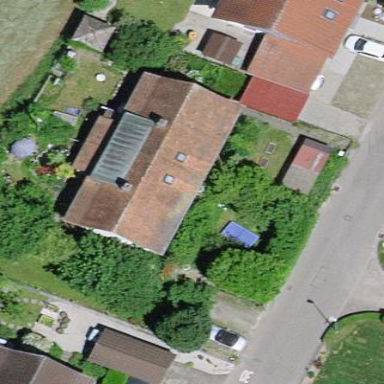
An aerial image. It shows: Residential building.